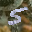
Label: 5